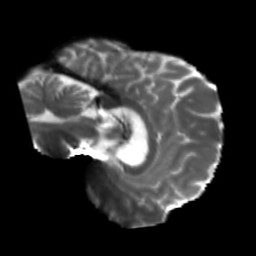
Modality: T2w
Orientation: sagittal
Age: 42
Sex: male
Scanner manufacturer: siemens
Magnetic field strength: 3 T
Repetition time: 5.25 s
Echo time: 0.08 s